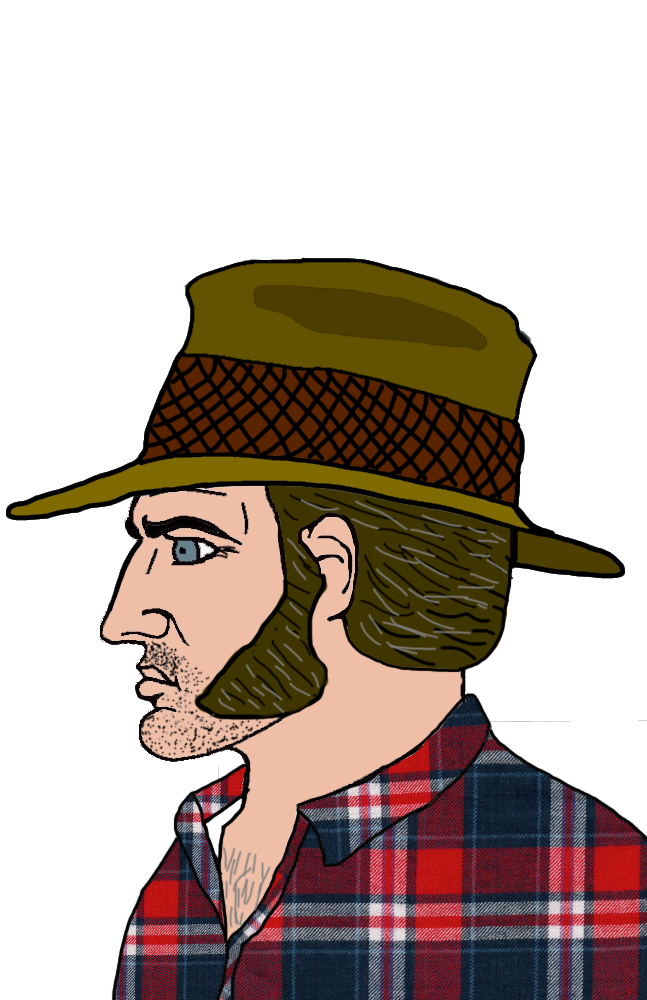
Label: 4_Yes_Chad